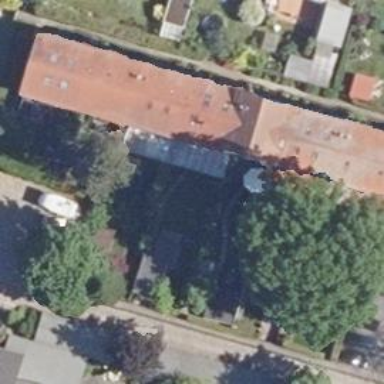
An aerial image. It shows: Terrace building.